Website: lowes
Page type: account-selection
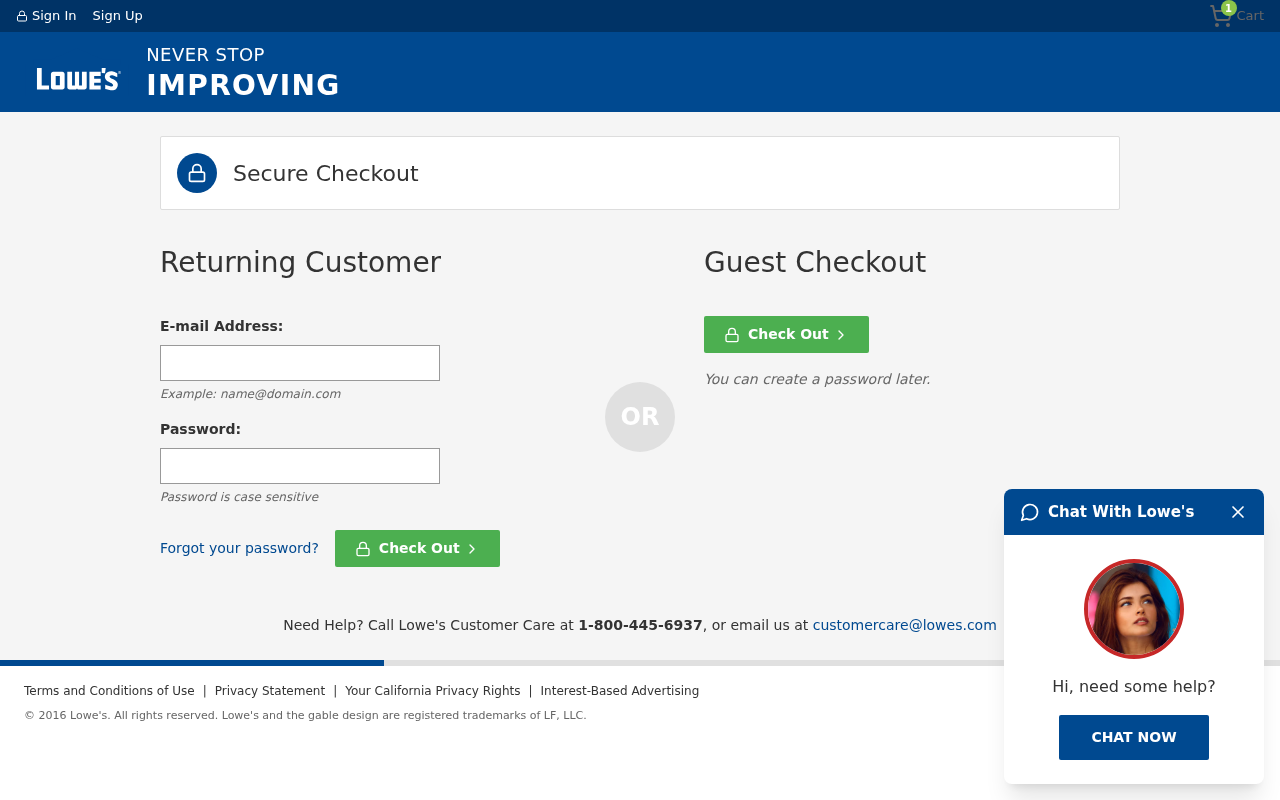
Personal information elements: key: PII_LOGIN_USERNAME
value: cynthia.campbell
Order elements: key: ORDER_NUM_ITEMS
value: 1